Field crop: maize
Growth stage: 2
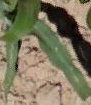
Species: maize